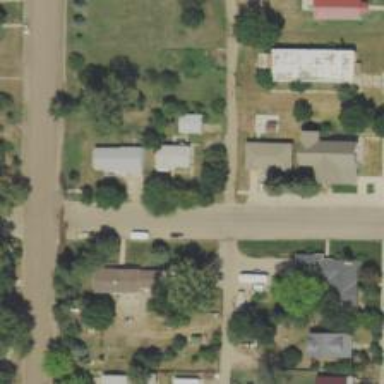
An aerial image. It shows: Alley classified as service road.